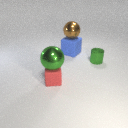
small red rubber cube below large green metal sphere